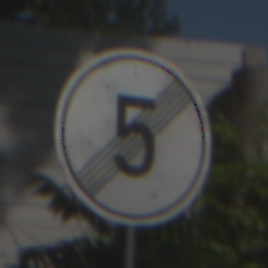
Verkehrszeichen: EndeGeschwindigkeit5
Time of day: Midday
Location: Outdoor (Suburban)
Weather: Clear
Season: NotSpecified
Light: Natural